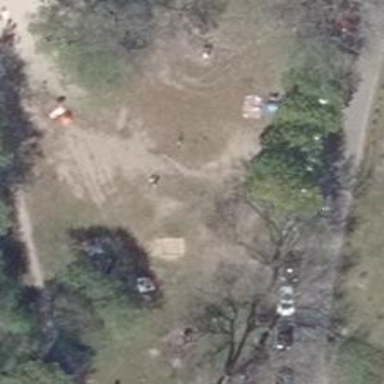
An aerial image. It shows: Sandpit playground.